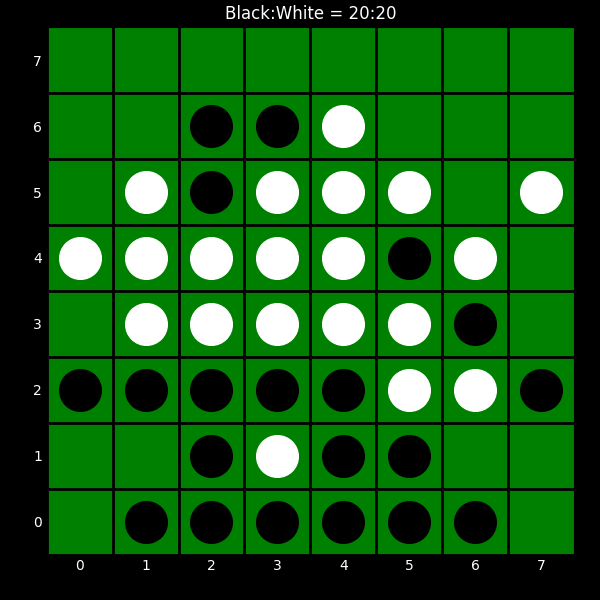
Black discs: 20
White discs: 20